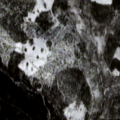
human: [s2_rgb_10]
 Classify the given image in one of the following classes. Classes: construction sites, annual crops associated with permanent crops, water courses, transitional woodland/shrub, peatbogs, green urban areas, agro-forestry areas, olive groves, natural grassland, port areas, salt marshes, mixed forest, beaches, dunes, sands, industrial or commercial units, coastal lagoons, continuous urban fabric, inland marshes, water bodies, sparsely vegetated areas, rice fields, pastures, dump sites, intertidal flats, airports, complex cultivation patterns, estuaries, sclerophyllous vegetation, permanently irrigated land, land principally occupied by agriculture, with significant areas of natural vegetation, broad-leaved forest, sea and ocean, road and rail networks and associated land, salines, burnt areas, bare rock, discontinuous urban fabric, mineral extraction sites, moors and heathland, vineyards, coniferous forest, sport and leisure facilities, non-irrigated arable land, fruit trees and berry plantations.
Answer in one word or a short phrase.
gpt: coniferous forest, mixed forest, transitional woodland/shrub